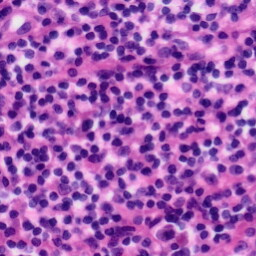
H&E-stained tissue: Tonsil